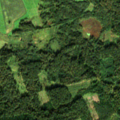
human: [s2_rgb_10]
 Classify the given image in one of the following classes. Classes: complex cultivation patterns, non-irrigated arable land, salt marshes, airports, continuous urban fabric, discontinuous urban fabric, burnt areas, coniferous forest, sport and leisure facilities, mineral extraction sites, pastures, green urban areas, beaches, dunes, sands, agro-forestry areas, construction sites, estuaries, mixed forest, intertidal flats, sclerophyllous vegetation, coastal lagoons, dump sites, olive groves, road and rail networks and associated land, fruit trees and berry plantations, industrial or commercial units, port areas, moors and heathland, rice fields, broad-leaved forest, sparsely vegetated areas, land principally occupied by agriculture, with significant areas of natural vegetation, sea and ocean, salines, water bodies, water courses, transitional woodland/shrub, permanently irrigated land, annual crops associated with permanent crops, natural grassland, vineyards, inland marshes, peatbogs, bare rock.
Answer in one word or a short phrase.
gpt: pastures, coniferous forest, mixed forest, transitional woodland/shrub